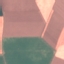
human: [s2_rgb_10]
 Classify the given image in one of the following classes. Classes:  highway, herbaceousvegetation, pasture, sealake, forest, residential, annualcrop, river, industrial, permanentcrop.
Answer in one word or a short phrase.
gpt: AnnualCrop